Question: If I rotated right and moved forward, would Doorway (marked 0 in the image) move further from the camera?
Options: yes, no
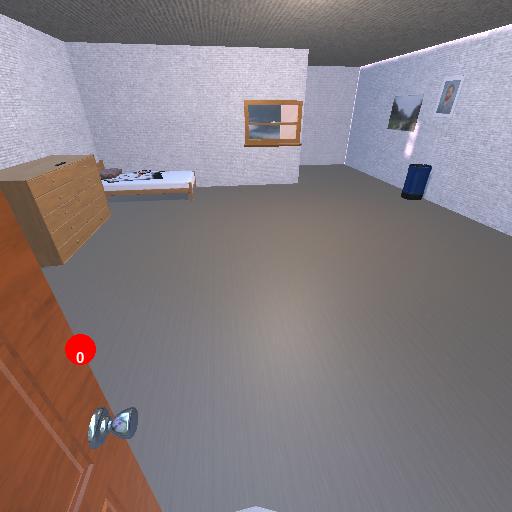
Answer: yes